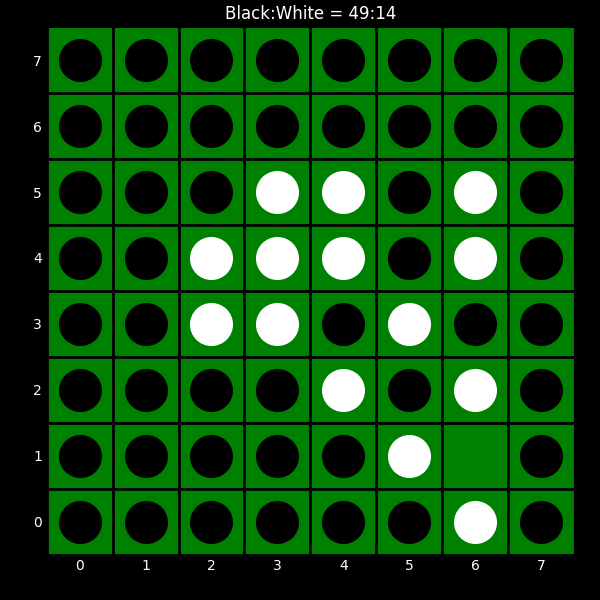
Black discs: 49
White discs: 14